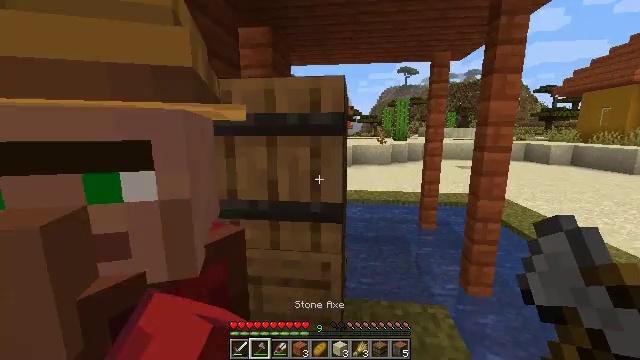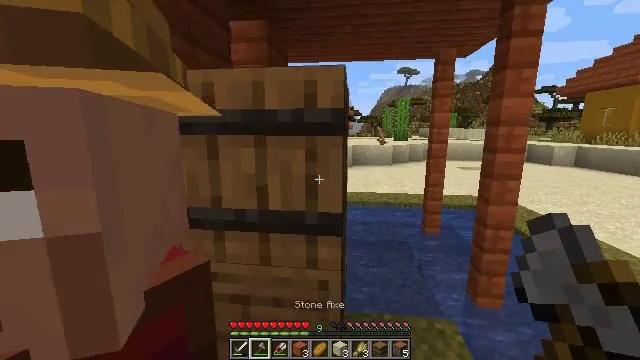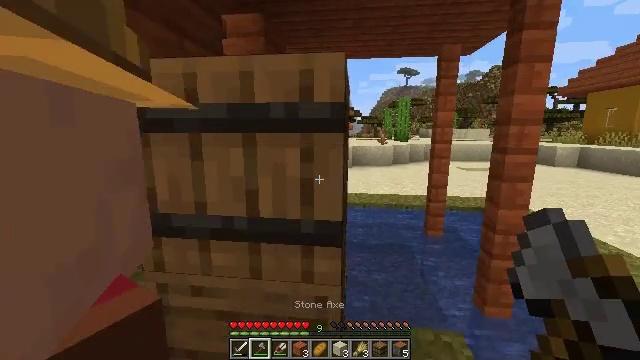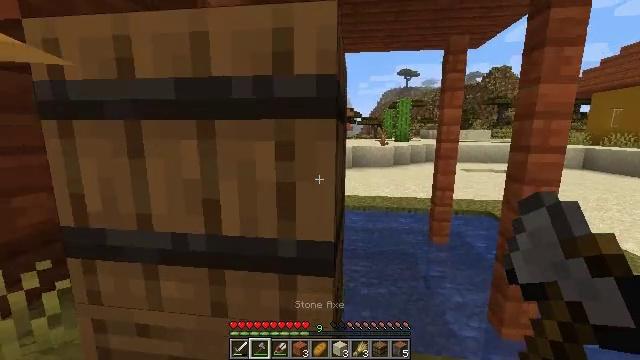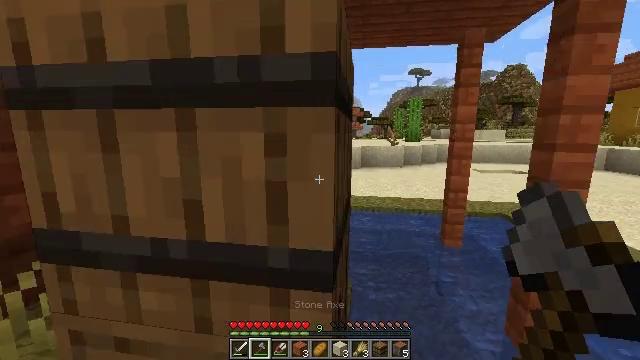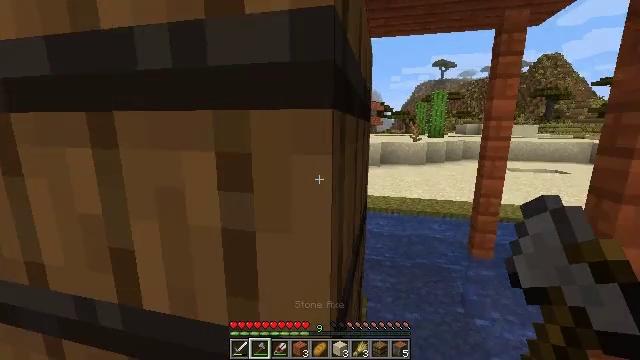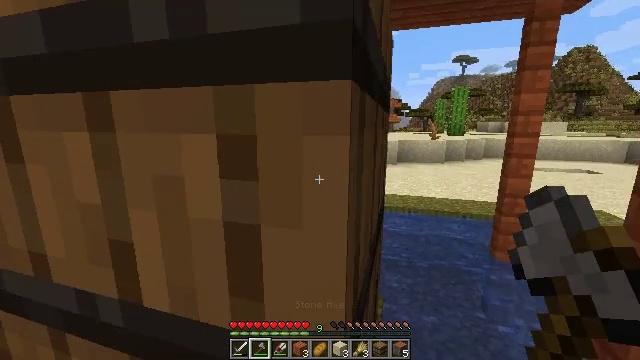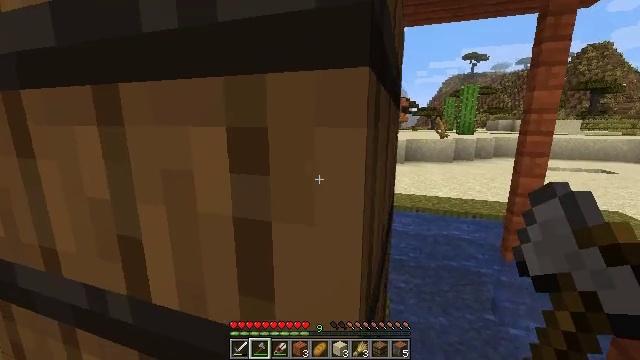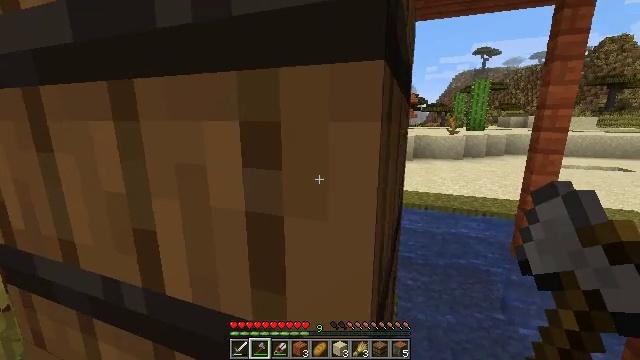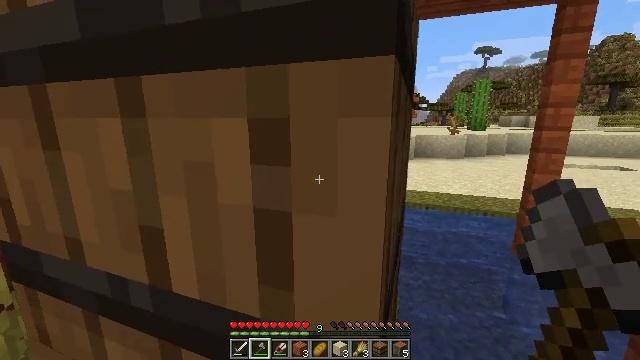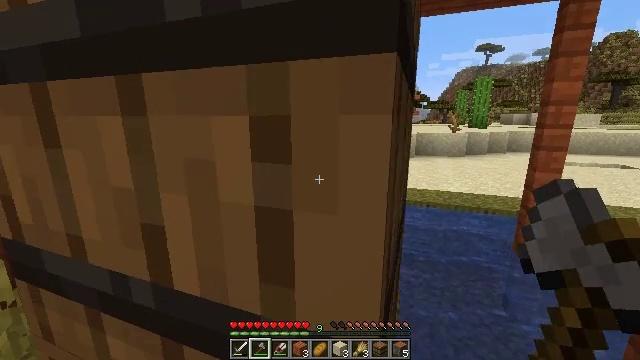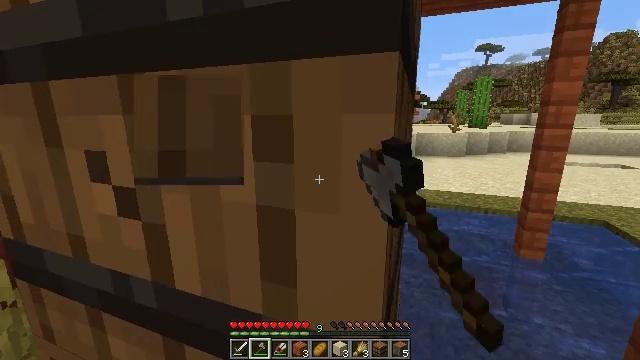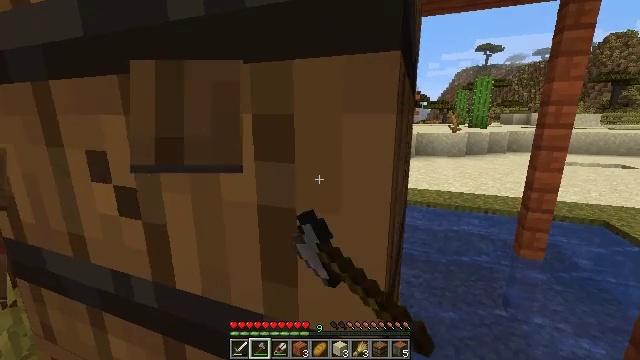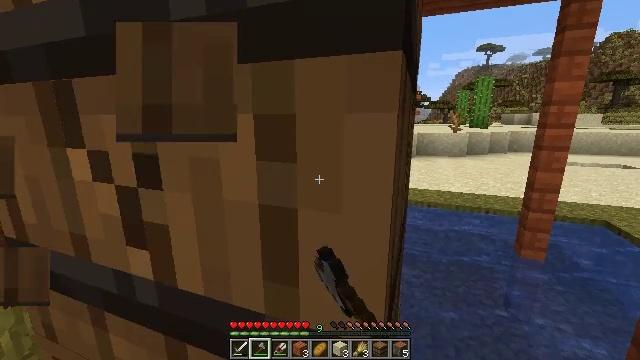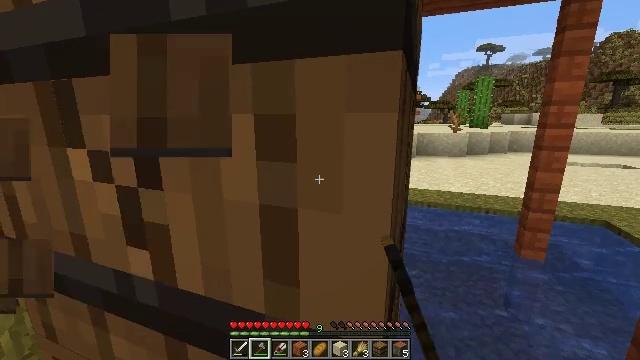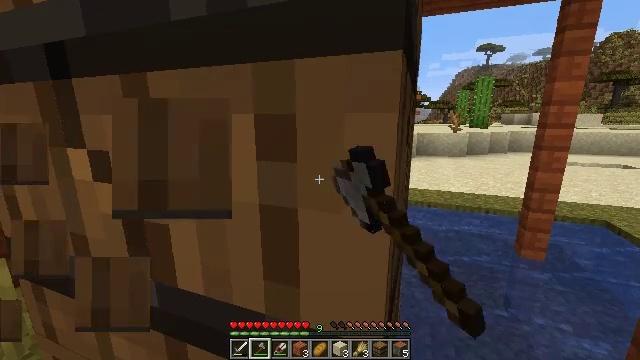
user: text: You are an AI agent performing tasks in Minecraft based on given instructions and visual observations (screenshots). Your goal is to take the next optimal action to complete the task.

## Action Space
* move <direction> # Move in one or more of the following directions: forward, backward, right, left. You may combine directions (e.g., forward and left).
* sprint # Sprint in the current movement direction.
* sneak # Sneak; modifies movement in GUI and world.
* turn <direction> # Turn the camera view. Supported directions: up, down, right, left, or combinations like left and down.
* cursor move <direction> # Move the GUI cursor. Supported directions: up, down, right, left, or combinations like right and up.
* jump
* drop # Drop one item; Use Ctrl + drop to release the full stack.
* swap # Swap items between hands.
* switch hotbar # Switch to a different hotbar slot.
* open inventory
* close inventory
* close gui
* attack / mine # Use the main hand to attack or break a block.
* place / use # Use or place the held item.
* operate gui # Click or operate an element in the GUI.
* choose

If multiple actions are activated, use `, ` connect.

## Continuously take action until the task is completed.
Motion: motion action
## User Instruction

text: Retrieve the barrel for inventory use.
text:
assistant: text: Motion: move forward
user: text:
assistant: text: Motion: move forward
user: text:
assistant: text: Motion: move forward
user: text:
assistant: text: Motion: move forward, turn left
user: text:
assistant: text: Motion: move forward, turn left
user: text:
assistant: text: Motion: turn left
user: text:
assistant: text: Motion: turn left
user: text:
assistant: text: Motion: turn left
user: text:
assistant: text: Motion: no_op
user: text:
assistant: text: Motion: attack / mine
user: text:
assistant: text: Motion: attack / mine
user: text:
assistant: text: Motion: attack / mine
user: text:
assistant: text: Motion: attack / mine
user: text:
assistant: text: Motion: attack / mine
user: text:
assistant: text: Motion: attack / mine
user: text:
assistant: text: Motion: attack / mine
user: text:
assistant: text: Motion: attack / mine
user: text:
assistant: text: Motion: attack / mine
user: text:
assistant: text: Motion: attack / mine
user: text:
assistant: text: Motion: attack / mine
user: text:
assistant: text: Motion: attack / mine
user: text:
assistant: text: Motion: attack / mine
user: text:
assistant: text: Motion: attack / mine
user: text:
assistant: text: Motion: attack / mine
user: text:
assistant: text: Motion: attack / mine
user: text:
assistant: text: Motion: attack / mine
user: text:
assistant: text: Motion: attack / mine
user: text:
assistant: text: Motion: attack / mine
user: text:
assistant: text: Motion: attack / mine
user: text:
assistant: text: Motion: attack / mine